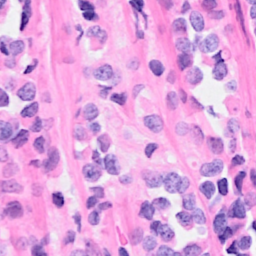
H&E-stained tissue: Breast